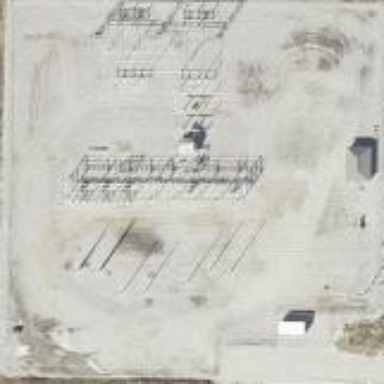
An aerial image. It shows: Industrial substation surrounded by fence.